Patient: sex M, age 71
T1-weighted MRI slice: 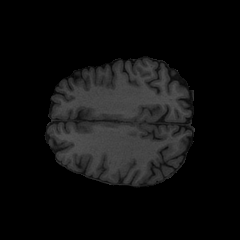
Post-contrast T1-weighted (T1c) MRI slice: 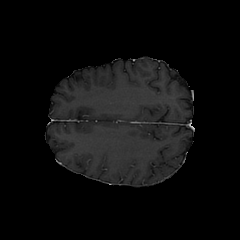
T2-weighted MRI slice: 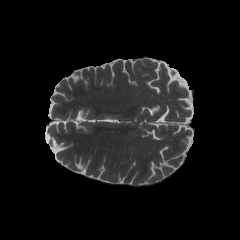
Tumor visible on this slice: no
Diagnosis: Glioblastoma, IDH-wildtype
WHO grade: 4